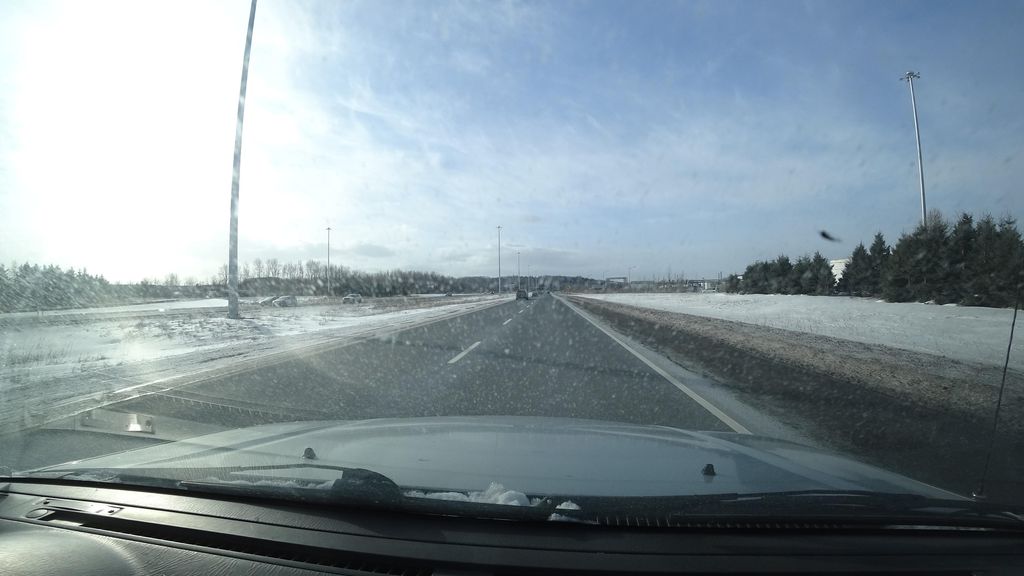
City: quebec_city